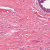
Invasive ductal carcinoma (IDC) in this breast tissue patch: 0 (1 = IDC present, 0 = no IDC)